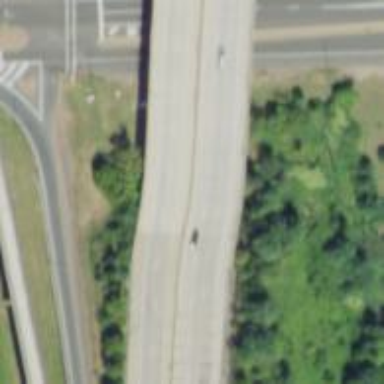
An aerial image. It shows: Bridge on urban freeway/expressway motorway.